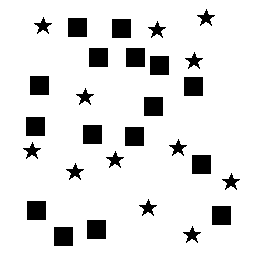
Squares: 16
Triangles: 0
Stars: 12
Total shapes: 28